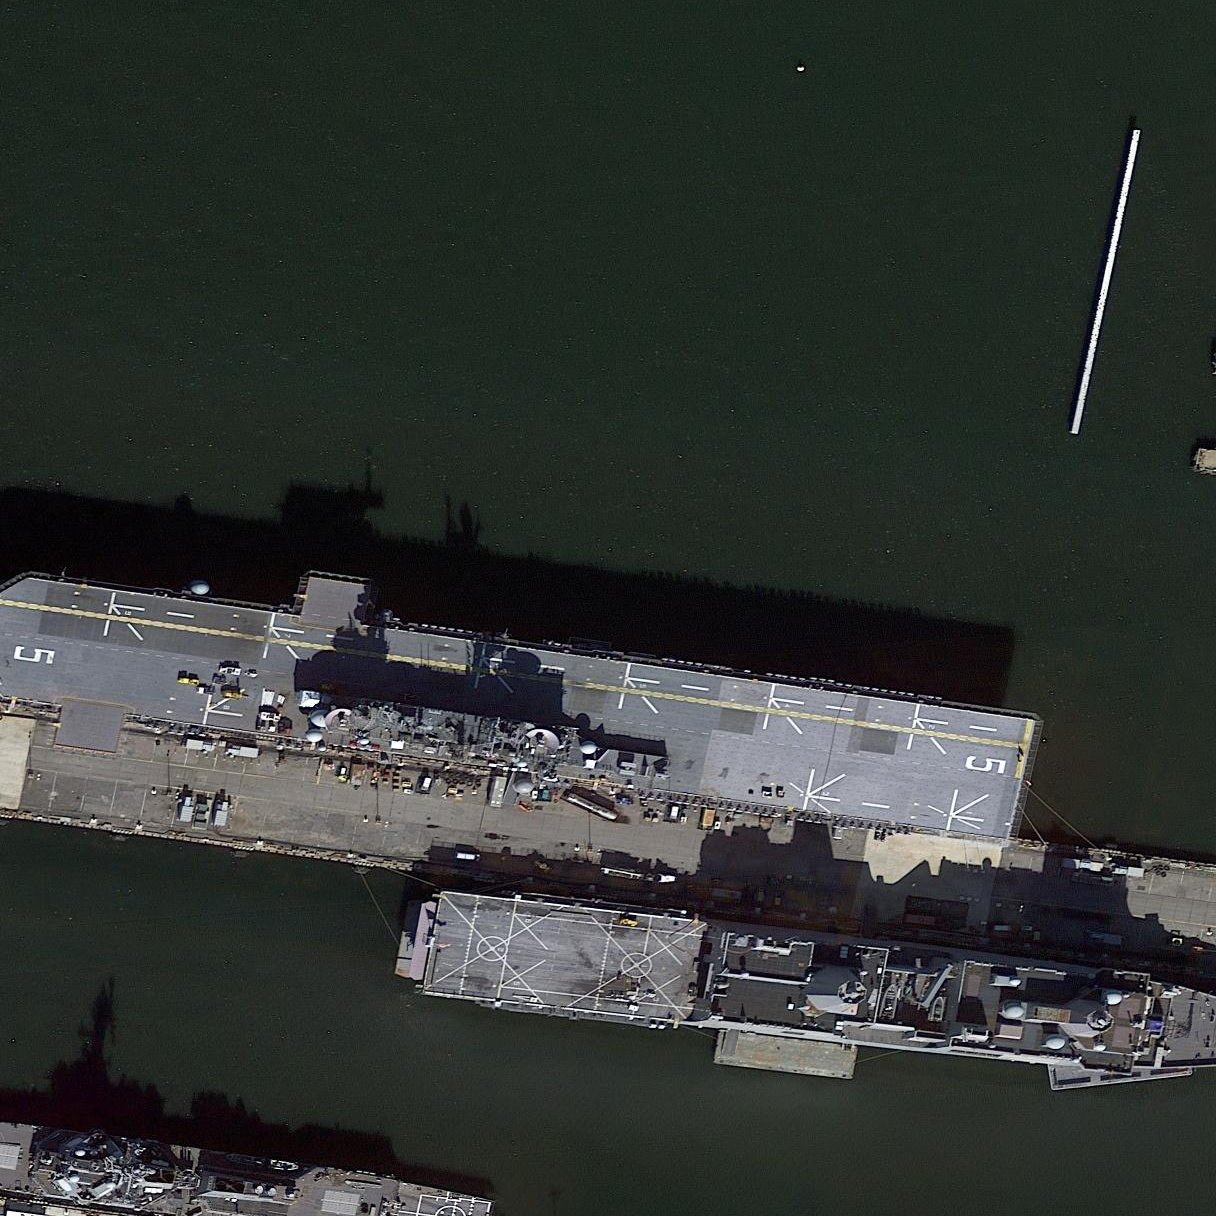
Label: assault